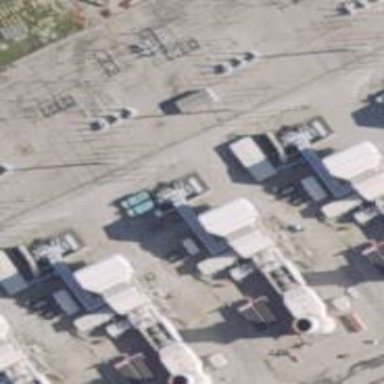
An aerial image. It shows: Gas turbine generator.